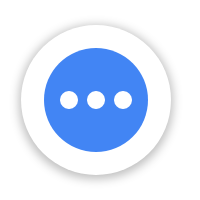
Cursor type: context_menu
OS/theme: linux-google-cursor
Variant: blue